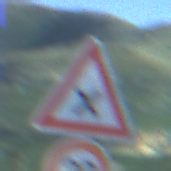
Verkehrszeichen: KreuzungOderEinmuendung
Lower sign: Geschwindigkeit20
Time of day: Night
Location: Outdoor (Nature)
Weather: PartlyCloudy
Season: NotSpecified
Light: Natural